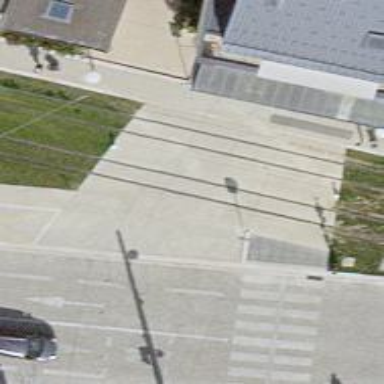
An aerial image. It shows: Tram level crossing on railway.